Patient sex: M
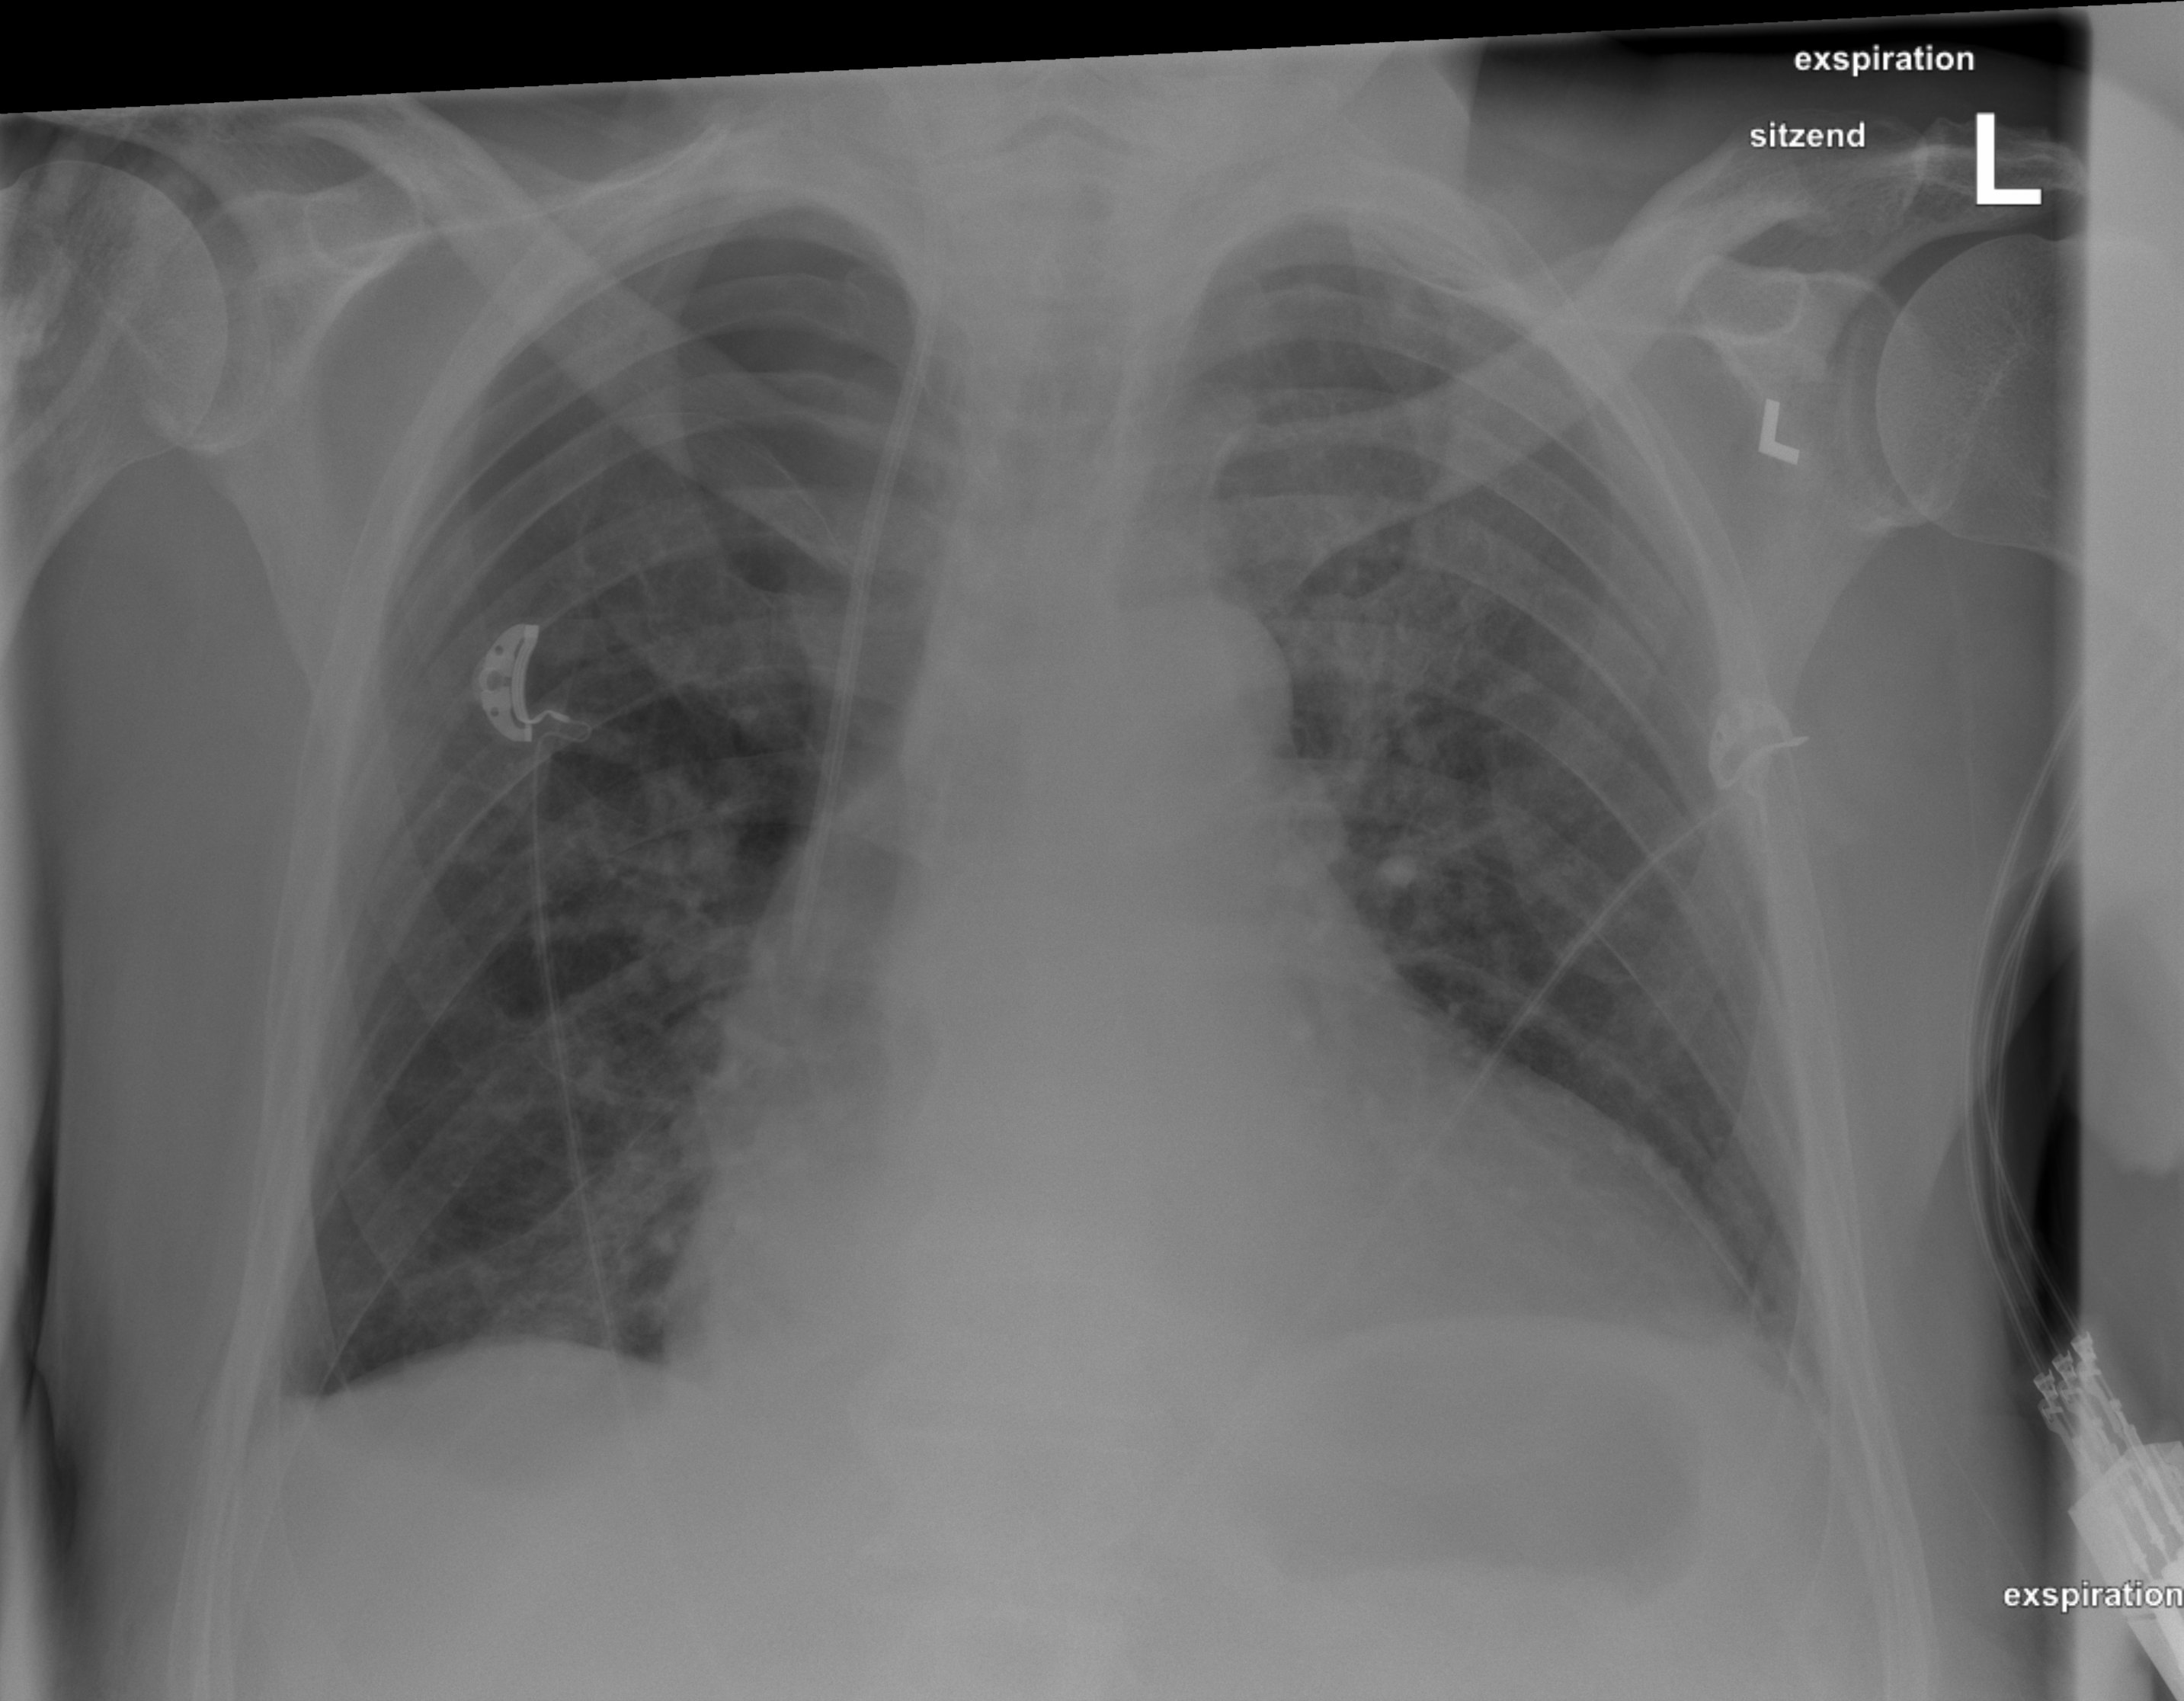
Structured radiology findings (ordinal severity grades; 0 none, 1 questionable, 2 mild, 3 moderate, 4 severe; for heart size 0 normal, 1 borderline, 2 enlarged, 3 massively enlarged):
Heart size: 3
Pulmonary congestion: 2
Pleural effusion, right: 0
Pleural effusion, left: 2
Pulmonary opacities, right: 2
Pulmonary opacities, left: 0
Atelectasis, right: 3
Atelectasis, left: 2